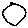
Label: circle